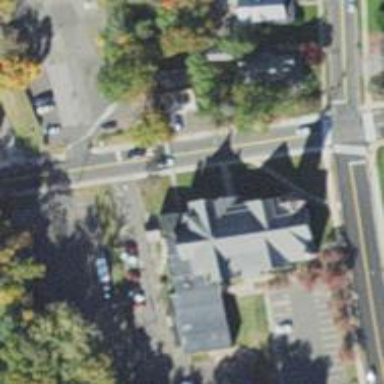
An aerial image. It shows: Building that serves as place of worship.